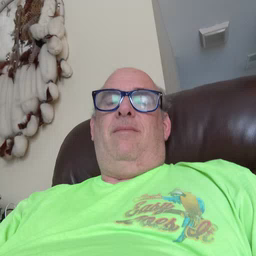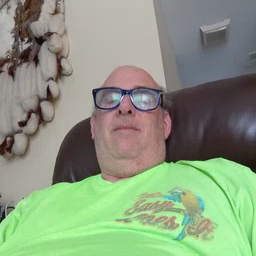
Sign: flower